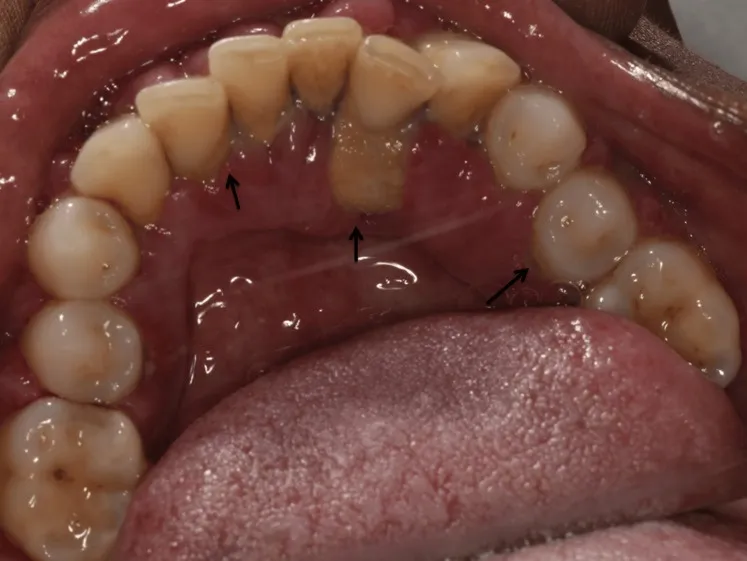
Preoperative lingual view. Gingival enlargement with deposits of calculus.
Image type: medical_photograph (other_medical_photograph)